Question: I have a grid like below. Here I am getting problem with "". Here I have to use this text over the grid headers like the below screen. How can I use this? Highlighted in "Yellow" is the actual text.
Please help me on this. Thanks in advance.

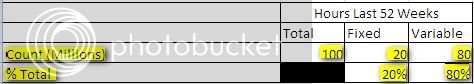
Answer: I don't believe there's a declarative way to do this, but you should be able to add a handler for 'RowDataBound' in which you check for 'RowIndex' of 0 and if so, update the row's 'Cells' accordingly. 'TableCell' has a 'ColumnSpan' property, and you might also have to remove the cells you're absorbing.